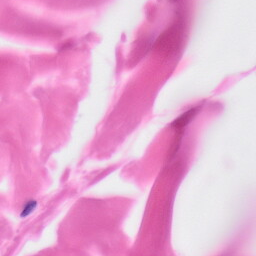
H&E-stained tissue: Skin